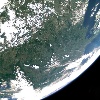
Label: land